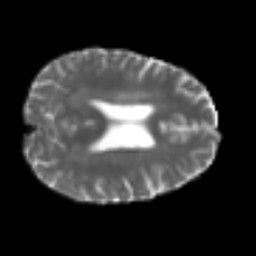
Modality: T2w
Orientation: axial
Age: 59
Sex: male
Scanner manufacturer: siemens
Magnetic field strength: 3 T
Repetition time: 4.999 s
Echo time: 0.07946 s